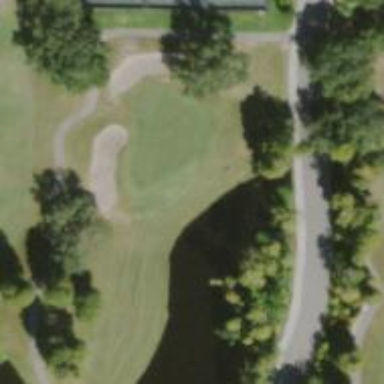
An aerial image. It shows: View of golf hole.